Field crop: tomato
Growth stage: 1
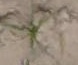
Species: cyperus